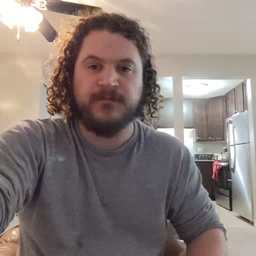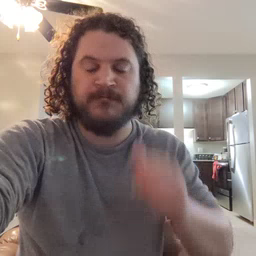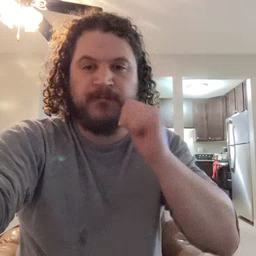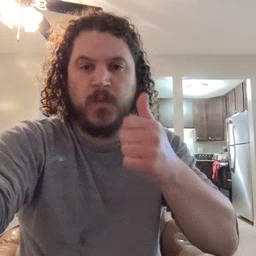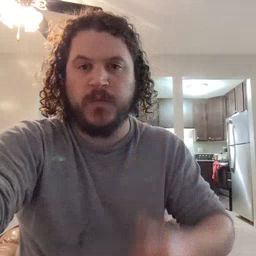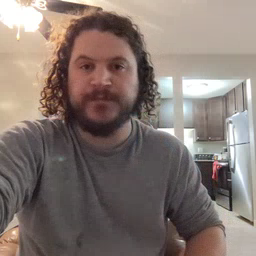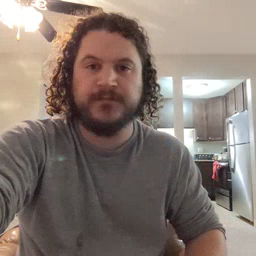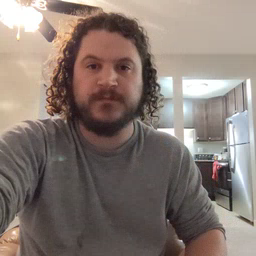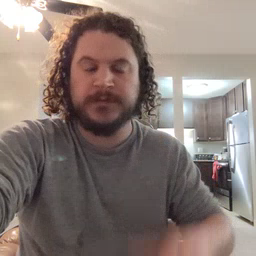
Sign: tomorrow